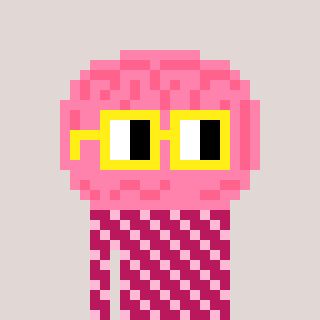
a pixel art character with square yellow glasses, a brain-shaped head and a darkpink-colored body on a warm background